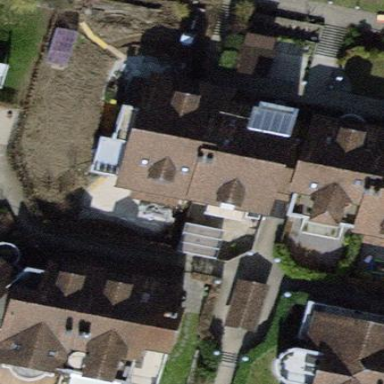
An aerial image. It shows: Terrace building.